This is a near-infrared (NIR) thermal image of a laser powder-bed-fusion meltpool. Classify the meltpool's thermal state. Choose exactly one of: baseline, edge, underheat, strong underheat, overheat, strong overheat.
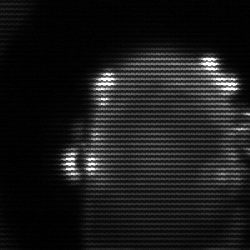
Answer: baseline